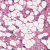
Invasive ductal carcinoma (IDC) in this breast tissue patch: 0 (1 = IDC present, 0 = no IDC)